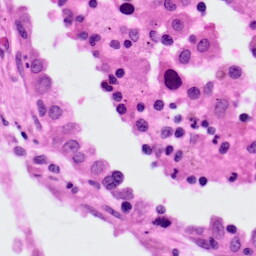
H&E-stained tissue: Lung